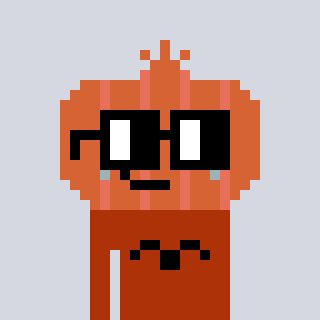
a pixel art character with square black glasses, a onion-shaped head and a hotbrown-colored body on a cool background